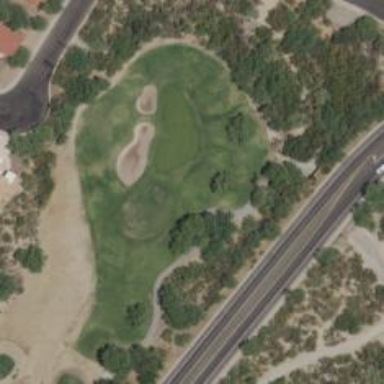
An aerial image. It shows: View of golf hole.